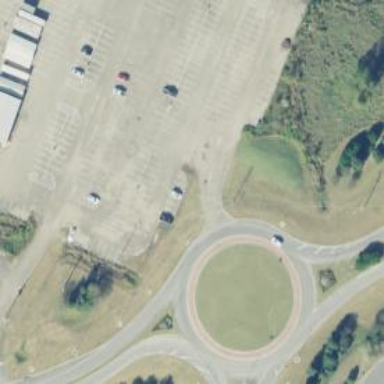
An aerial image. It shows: Secondary road around roundabout.